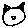
Label: cat